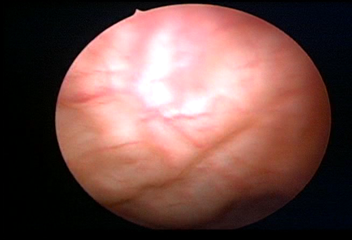
Modality: WLC
Class: Normal mucosa
Bladder cancer association: No